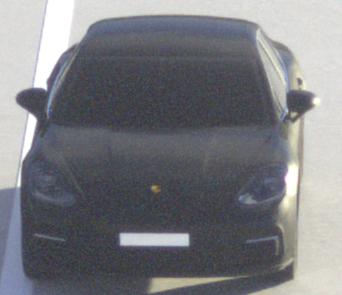
Make: Porsche
Model: Panamera
Detailed model: Panamera (971)
Model produced from: 2016/11
Model produced until: 2018/08
Doors: 5
Color: black
Road condition: dry road
Daytime: sunrise or sunset
Contrast: high contrast